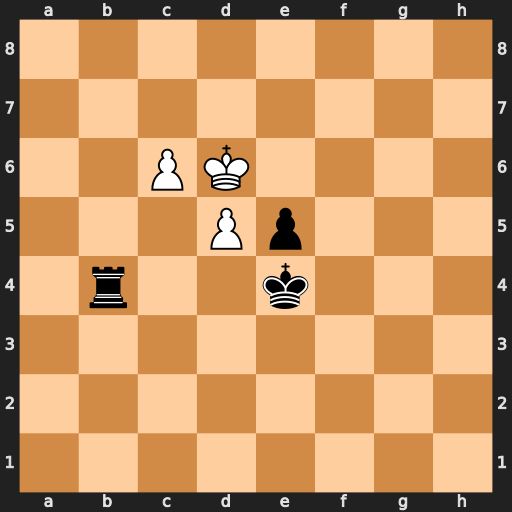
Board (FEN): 8/8/2PK4/3Pp3/1r2k3/8/8/8
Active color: w
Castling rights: -
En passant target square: -
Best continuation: Kc5 Rd4 c7